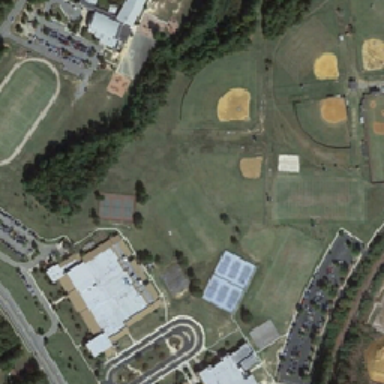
Two baseball grounds and playgrounds are in schools with many green trees and some parking lots .